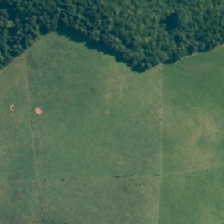
Land cover: high_producing_grassland